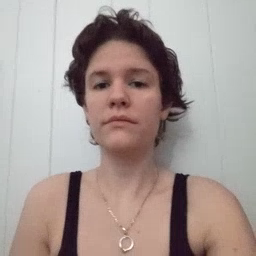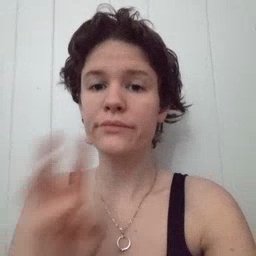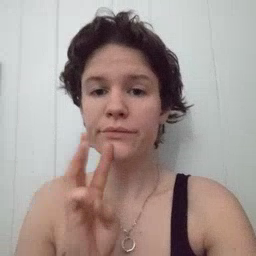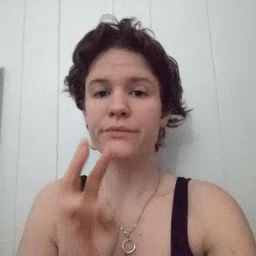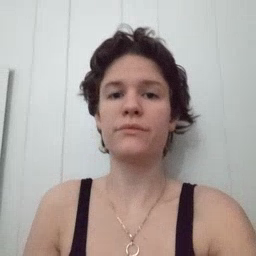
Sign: water